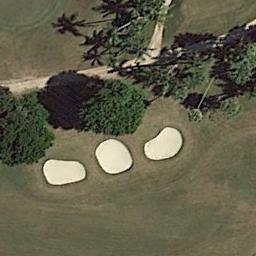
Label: golf_course